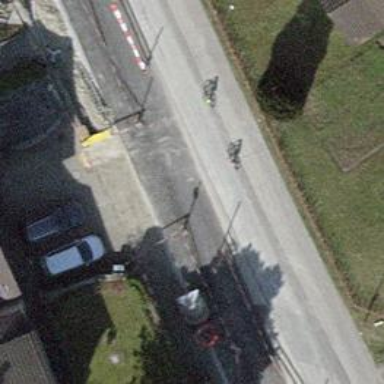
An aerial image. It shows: Bus stop with platform for public transport.